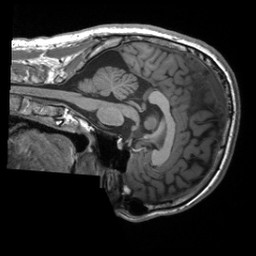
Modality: T1w
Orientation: sagittal
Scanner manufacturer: siemens
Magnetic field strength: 3 T
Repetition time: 2 s
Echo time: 0.0023 s